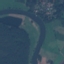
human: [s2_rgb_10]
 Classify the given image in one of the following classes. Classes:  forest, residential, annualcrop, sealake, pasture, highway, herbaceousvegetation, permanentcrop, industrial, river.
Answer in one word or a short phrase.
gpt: River